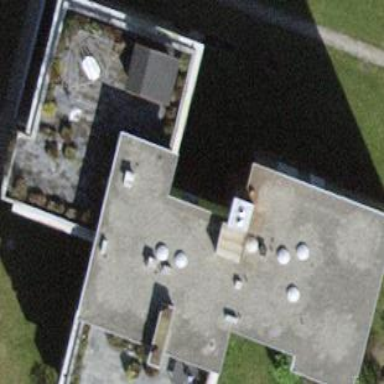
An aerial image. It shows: Building with flat roof.